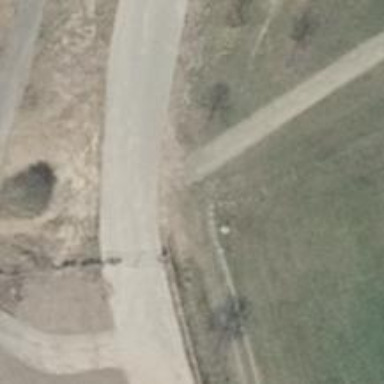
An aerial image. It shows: Path on the ground.